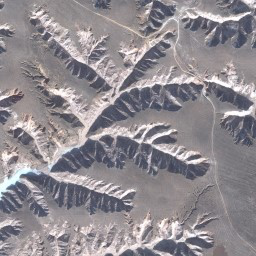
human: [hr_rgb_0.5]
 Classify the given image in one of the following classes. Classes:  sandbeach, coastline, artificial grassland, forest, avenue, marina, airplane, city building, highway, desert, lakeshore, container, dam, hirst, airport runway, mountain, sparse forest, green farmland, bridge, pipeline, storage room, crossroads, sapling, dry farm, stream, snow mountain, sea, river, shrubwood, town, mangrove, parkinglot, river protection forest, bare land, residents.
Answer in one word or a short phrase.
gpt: mountain